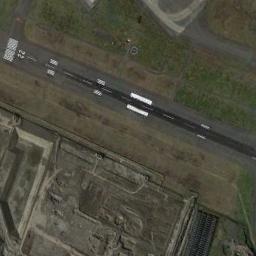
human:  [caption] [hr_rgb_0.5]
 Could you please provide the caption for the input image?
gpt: The grass is around the runway .

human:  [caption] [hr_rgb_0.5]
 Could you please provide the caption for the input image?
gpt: The runway is between the grass and the bare land .

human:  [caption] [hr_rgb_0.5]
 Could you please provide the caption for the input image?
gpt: There is a green lawn next to the runway, And there are many buildings in the open space next to the runway .

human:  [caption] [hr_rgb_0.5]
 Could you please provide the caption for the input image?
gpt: The runway has some markings and the designation marking is 22 .

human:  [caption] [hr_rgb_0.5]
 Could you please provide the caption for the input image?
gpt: There are green and brown meadows beside the runway .